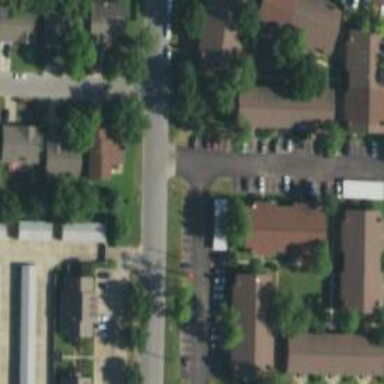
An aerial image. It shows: Living street.